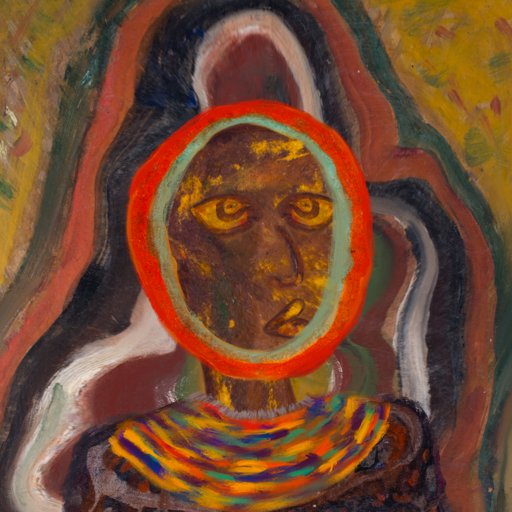
Background: AfterRaid, Head And Neck Side: Comrade, Face Side: Comrade, Bust: Hypocrite, Hair Side: Sisters, Head Accessory: Blank, Second Necklace: An_Impression_2, Necklace: Blank, Baby: Blank